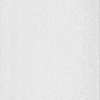
Label: dusty